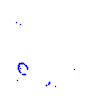
Particle: proton